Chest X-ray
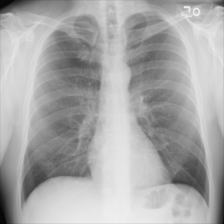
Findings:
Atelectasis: negative
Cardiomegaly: negative
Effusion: negative
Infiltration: negative
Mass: negative
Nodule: negative
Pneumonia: negative
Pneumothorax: negative
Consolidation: negative
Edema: negative
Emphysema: negative
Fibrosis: negative
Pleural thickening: negative
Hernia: negative